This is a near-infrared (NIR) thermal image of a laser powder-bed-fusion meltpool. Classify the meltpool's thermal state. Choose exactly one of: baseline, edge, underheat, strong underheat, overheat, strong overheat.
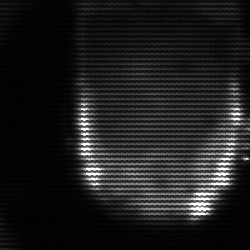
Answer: baseline